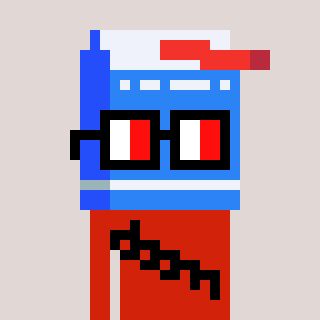
a pixel art character with square glasses with black frames and red eyes, a milk-shaped head and a red-colored body on a warm background